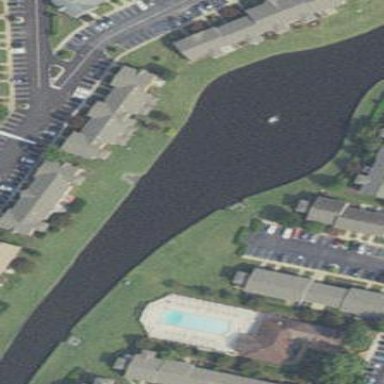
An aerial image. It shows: Scenic canal with flowing water.